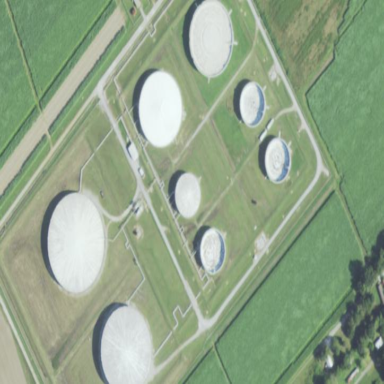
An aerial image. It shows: Industrial area with oil storage. The area is enclosed by fence.